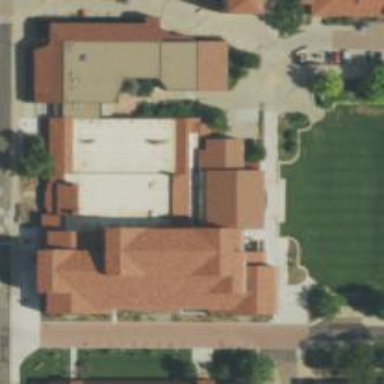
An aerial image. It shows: University building with roof made of roof tiles.